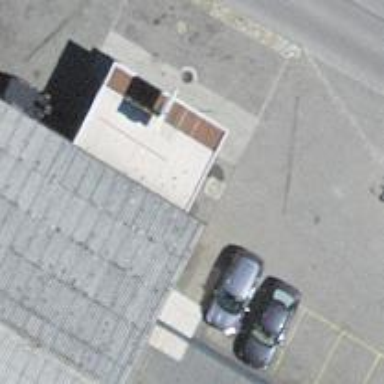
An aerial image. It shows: Fuel station.